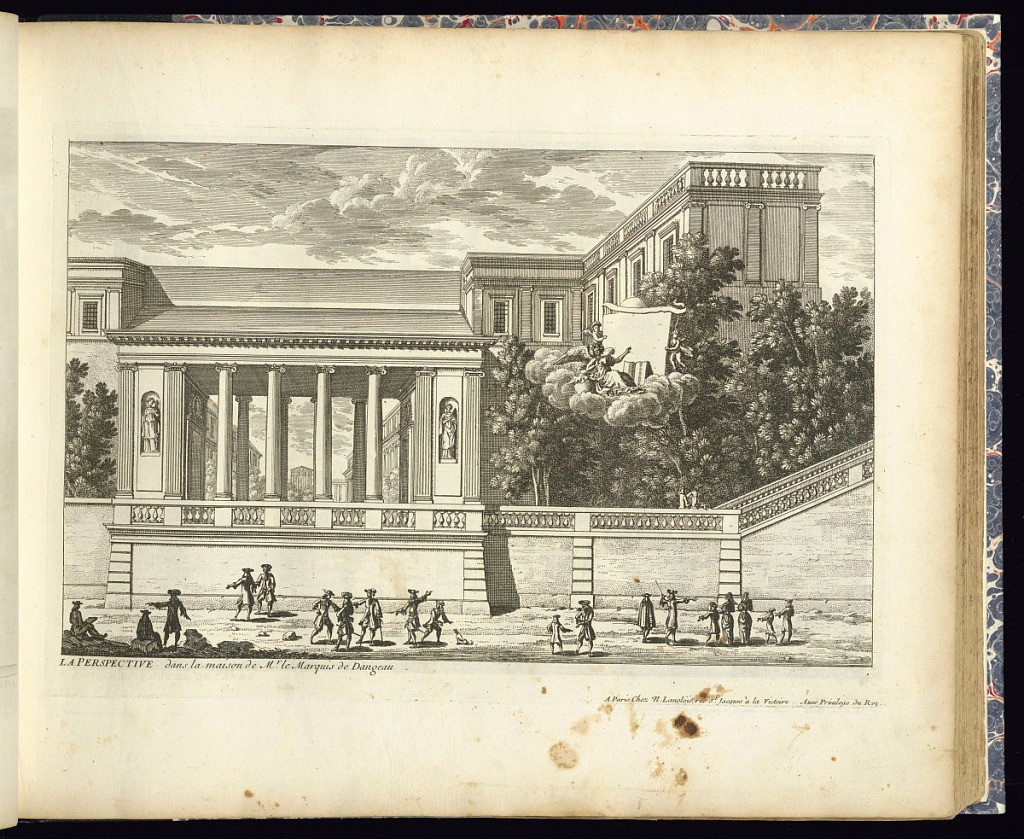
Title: LA PERSPECTIVE dans la maison de Mr. le Marquis de Dangeau
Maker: Nicolas Langlois, French, 1640 - 1703
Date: late 17th century
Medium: Etching on laid paper
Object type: Print
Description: Side view of the Marquess of Dangeau's (1638-1720) house with a central terrace supported by columns and a balustrade, with statues in niches. A staircase with a balustrade to the right and trees. Above a cloud with figures and a blank tablet or cartouche. In the foreground there are figures below the walls. The plate is titled.